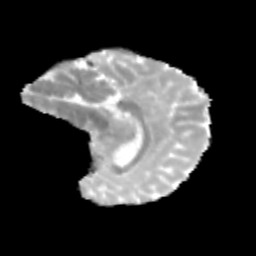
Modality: MD
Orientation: sagittal
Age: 11
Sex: female
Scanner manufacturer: siemens
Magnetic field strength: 3 T
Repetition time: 3.8 s
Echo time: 0.07 s